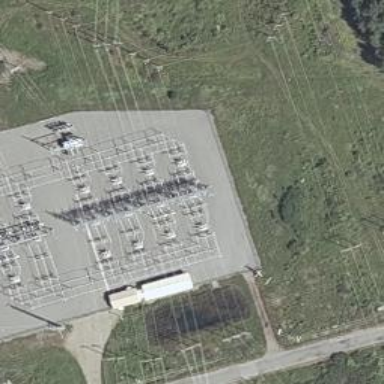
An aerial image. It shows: Switch used for power control.